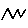
Label: zigzag